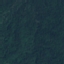
Land use / land cover: Forest